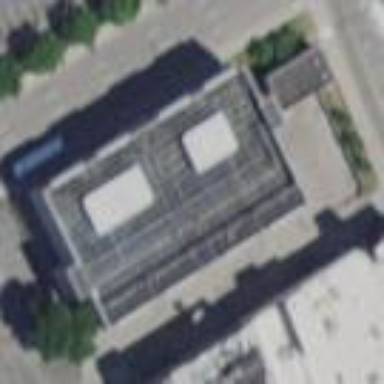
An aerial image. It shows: Industrial power substation.